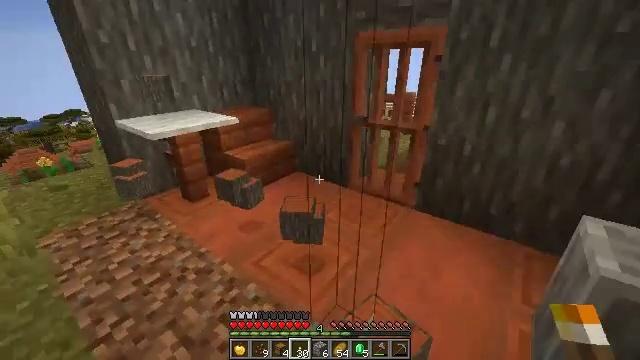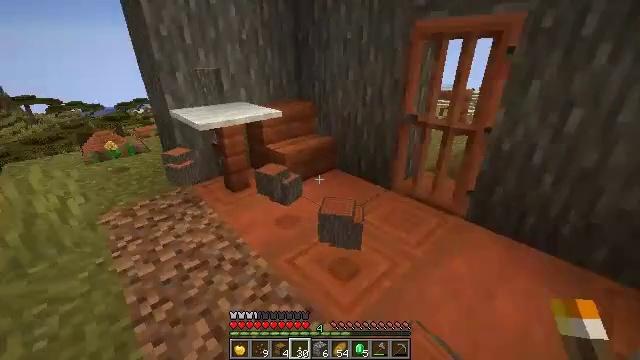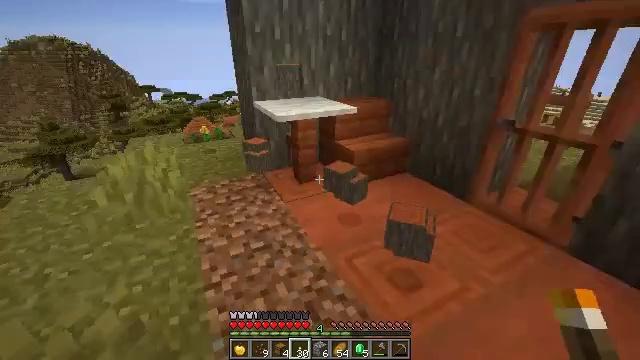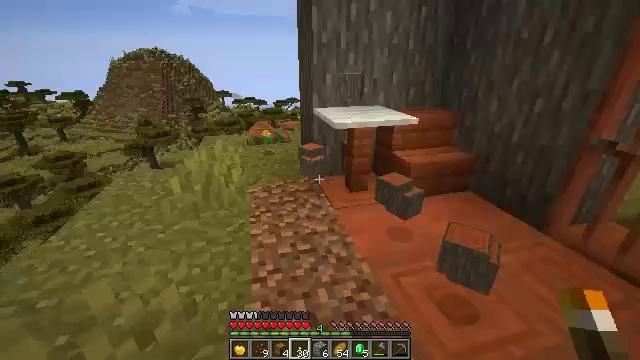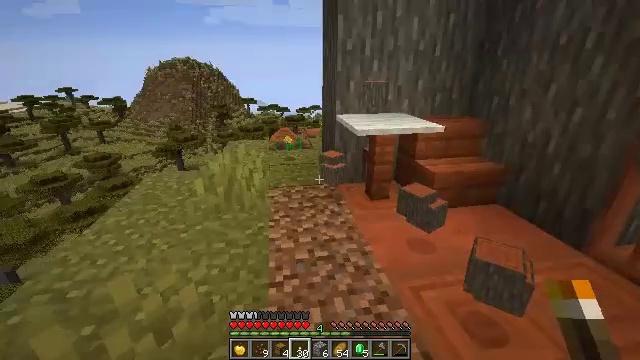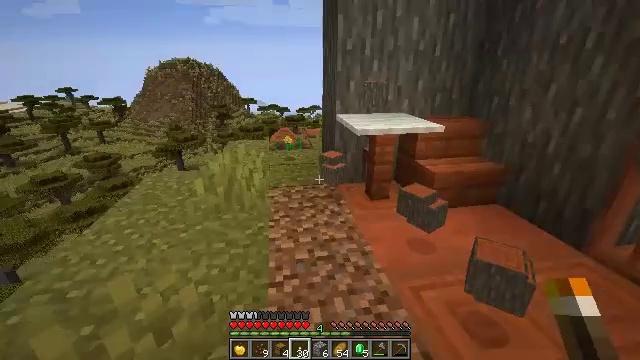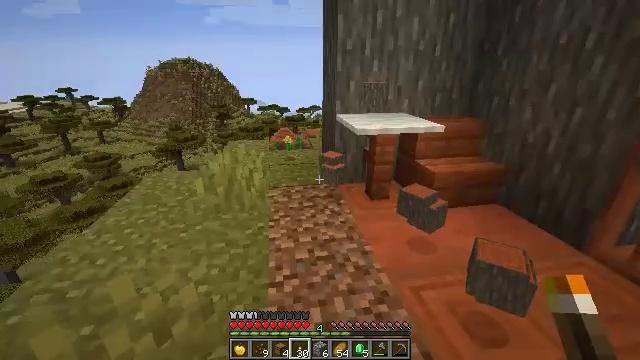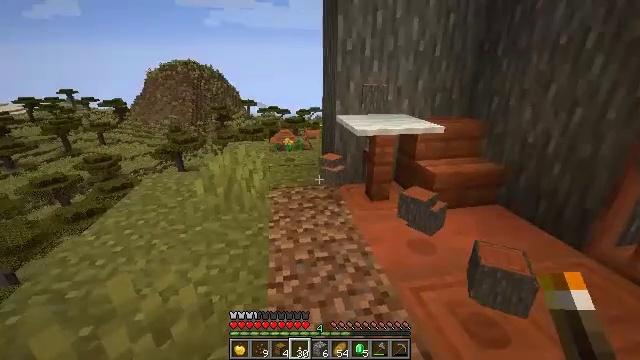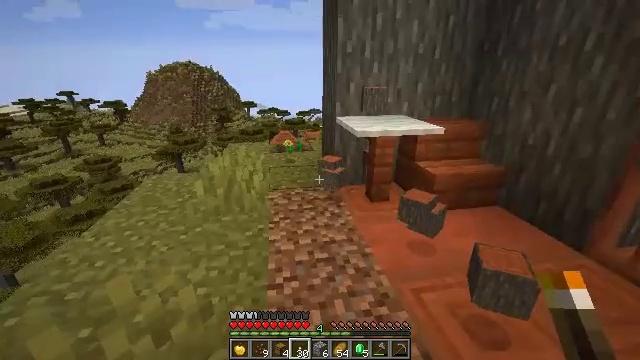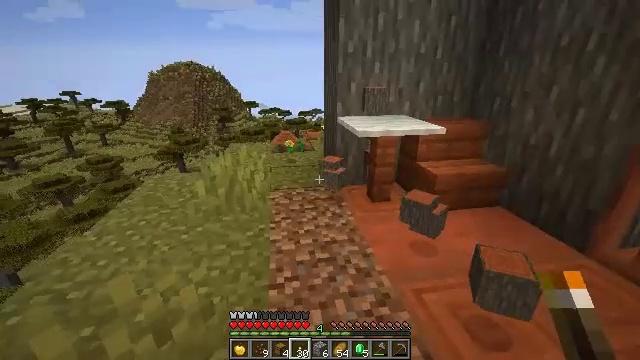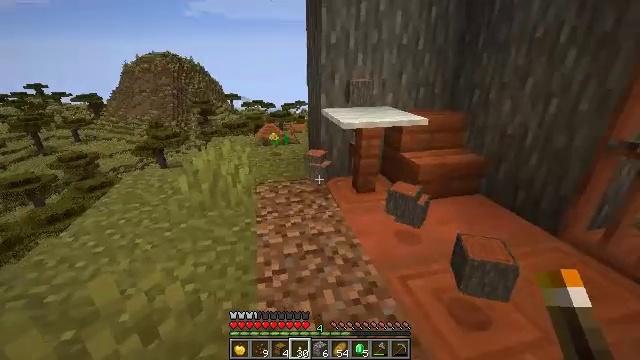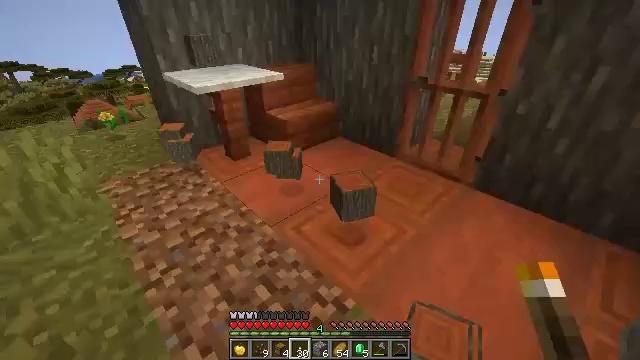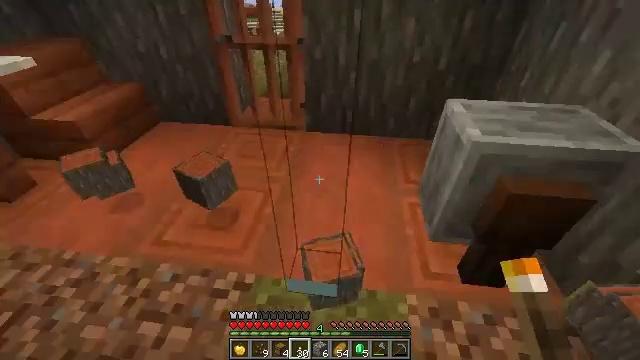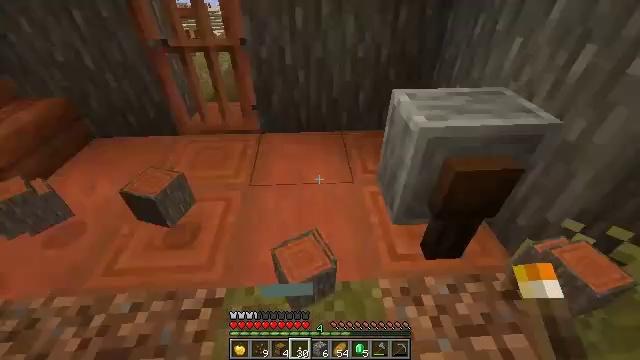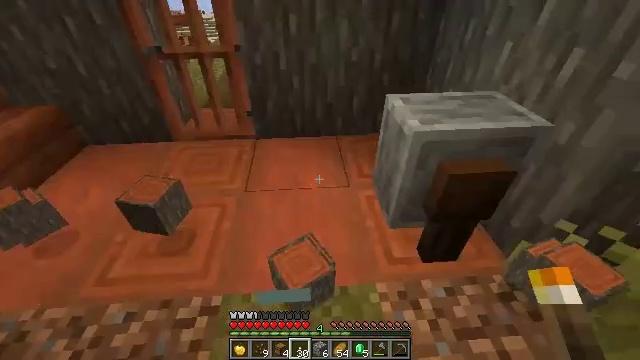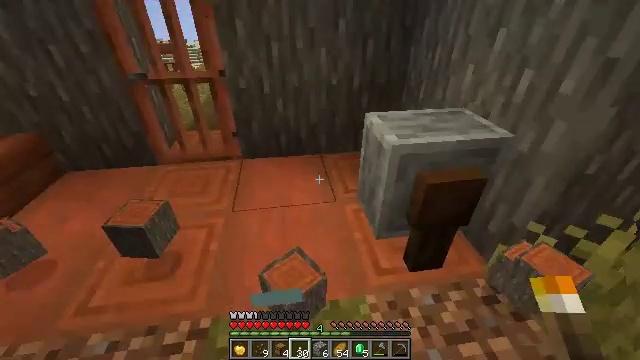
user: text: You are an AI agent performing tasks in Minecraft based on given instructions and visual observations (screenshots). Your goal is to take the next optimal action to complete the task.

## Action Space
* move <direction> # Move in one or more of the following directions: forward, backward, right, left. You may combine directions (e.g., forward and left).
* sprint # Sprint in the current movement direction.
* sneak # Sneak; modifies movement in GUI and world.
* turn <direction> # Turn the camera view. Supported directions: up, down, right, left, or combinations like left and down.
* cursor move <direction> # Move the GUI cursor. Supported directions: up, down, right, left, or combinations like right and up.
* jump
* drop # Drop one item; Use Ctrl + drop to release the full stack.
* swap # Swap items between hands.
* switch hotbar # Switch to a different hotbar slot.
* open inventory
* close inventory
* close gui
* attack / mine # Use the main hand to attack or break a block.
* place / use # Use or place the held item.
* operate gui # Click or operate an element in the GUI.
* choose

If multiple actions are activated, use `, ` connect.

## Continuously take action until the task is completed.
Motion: motion action
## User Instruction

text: Destroy the glass pane to clear a path.
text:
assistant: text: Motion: turn left and down
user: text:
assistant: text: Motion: turn left
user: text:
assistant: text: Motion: turn left and up
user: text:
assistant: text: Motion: turn left and up
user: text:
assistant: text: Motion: no_op
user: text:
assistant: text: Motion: no_op
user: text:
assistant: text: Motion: no_op
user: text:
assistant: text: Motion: no_op
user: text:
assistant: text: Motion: no_op
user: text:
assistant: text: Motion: turn right and down
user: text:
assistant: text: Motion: turn right and down
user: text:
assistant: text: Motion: turn right and down
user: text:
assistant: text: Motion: turn right
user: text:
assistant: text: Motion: turn right and up
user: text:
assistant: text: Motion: move back, turn right and up
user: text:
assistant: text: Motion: move back, turn right and up
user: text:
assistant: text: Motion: move back, turn up
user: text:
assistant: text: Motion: move back, turn up
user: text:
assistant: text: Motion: turn left and up
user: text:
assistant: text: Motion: turn left and up
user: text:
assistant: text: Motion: turn left and up
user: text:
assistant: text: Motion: turn left and up
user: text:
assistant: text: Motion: no_op
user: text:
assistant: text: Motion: attack / mine
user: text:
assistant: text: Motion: attack / mine
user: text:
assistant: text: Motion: attack / mine
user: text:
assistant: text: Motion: attack / mine
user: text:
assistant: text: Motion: turn right, attack / mine
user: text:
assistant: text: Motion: attack / mine
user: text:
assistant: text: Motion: attack / mine